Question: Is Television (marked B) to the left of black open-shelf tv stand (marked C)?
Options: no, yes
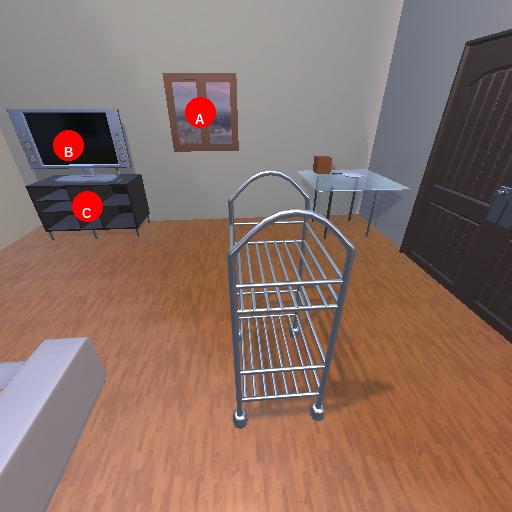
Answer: no